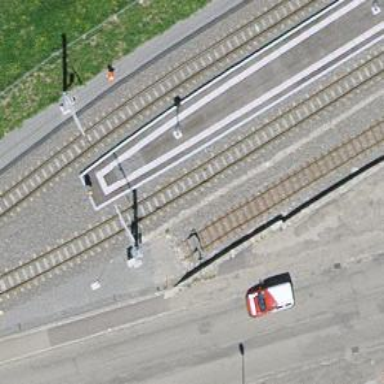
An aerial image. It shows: Narrow-gauge railway with single track. The railway is electrified with contact line.